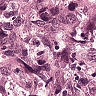
Metastatic tissue present: yes